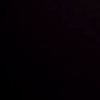
Label: space